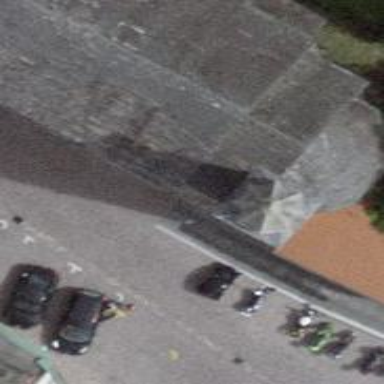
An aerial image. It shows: Beautiful church building.